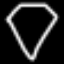
Label: diamond